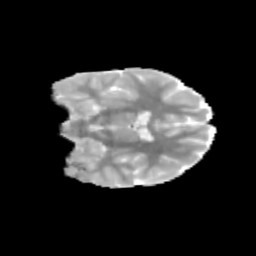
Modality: MD
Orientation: coronal
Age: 9
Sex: male
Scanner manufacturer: siemens
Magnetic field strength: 3 T
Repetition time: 3.8 s
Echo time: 0.07 s